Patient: sex M, age 71
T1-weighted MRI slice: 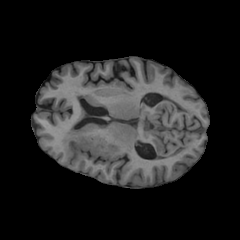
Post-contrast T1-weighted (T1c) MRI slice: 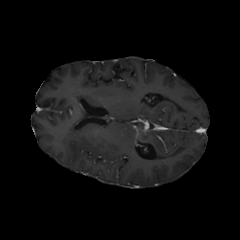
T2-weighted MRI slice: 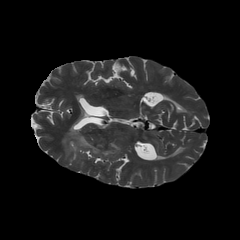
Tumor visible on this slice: yes
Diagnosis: Glioblastoma, IDH-wildtype
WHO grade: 4